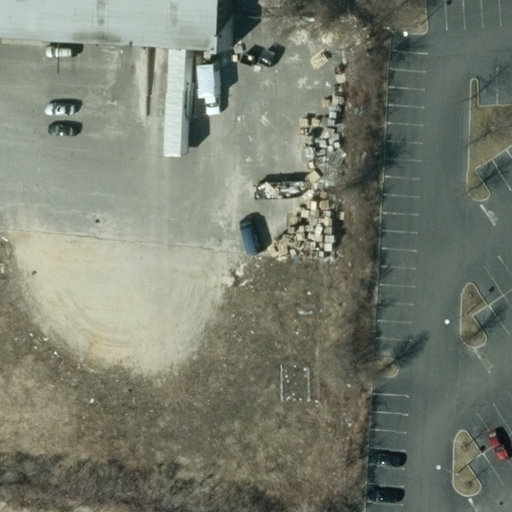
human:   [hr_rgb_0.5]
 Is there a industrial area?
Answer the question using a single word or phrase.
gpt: yes

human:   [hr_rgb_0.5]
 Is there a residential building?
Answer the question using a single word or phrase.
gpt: no

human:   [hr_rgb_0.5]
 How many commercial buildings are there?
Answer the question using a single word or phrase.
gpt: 0

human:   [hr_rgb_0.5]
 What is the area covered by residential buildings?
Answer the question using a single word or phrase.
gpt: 0m2

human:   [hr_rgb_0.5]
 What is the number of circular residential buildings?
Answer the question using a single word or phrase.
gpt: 0

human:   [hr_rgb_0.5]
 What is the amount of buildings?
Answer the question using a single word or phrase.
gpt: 1

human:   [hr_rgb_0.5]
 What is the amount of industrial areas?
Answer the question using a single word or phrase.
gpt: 1

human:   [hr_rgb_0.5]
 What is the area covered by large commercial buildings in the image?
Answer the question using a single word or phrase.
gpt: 0m2

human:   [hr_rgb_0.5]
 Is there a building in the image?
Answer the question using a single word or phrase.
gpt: yes

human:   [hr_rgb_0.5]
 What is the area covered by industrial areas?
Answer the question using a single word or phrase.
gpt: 10623m2

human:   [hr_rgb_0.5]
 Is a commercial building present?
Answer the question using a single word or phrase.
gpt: no

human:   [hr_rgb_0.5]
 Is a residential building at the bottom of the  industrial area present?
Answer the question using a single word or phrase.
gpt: no

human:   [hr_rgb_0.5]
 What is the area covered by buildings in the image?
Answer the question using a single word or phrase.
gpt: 2568m2

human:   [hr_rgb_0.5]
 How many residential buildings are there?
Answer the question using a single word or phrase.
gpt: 0

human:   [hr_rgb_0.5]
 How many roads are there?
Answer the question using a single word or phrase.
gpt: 0

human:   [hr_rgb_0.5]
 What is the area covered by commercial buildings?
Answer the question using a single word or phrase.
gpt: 0m2

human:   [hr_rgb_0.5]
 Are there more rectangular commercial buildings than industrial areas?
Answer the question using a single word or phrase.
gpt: no

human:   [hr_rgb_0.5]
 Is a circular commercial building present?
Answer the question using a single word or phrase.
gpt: no

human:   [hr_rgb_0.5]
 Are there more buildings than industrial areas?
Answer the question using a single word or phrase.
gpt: no

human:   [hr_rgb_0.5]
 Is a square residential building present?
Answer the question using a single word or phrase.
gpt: no

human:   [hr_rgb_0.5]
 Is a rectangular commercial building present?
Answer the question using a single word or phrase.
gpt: no

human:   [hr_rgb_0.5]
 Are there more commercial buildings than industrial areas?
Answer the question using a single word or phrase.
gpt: no

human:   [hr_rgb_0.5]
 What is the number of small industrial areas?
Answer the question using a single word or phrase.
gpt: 0

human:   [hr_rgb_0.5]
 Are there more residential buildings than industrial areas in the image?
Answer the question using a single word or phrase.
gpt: no

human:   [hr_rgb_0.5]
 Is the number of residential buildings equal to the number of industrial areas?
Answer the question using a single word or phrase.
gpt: no

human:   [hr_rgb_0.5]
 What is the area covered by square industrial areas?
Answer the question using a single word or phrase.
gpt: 0m2

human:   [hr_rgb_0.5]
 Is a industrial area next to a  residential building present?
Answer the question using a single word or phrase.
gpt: no

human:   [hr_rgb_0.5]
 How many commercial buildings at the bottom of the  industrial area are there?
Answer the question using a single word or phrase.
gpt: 0

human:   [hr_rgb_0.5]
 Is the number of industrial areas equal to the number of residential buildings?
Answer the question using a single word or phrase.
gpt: no

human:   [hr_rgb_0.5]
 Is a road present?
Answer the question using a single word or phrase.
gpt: no

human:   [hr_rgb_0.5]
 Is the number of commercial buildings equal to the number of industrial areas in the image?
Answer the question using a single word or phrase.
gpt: no

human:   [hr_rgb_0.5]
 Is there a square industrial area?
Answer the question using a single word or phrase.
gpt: no

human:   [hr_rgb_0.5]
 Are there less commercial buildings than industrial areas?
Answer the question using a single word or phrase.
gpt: yes

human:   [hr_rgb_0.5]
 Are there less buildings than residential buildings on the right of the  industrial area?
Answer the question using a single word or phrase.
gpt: no

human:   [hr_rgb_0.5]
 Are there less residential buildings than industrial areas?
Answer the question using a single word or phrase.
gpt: yes

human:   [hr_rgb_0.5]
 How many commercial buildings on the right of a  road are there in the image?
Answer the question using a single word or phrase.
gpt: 0

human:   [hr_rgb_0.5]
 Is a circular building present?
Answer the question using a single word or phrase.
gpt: no

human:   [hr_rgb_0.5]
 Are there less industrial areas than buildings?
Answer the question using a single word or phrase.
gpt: no

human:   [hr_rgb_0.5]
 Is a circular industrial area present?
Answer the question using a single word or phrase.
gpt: no

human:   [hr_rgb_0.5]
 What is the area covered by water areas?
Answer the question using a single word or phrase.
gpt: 0m2

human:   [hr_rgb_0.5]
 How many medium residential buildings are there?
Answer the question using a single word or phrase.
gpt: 0

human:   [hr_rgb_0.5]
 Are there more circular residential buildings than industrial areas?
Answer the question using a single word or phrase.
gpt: no

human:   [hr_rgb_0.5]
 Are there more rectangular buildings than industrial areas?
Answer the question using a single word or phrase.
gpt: no

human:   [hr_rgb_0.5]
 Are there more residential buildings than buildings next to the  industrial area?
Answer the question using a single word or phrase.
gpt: no

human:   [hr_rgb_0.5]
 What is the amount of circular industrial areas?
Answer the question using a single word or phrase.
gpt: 0

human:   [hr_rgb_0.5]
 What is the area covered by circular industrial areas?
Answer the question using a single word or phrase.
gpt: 0m2

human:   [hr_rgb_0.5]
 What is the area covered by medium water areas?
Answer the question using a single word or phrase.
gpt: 0m2

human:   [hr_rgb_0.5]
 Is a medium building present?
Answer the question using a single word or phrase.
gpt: no

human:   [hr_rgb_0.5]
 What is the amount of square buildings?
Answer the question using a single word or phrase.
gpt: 0

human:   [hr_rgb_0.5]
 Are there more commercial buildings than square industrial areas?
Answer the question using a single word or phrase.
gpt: no

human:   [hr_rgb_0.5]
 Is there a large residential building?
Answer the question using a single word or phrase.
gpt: no

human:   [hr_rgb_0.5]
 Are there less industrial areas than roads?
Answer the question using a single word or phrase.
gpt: no

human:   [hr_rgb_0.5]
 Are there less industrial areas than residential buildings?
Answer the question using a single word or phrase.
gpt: no

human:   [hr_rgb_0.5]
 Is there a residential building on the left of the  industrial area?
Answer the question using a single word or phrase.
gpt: no

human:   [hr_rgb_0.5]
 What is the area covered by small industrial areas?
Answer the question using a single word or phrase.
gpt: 0m2

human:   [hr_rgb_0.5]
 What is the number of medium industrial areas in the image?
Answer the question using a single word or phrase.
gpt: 0

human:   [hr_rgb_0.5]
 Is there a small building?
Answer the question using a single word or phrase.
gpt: no

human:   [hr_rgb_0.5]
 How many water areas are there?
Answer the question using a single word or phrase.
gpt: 0

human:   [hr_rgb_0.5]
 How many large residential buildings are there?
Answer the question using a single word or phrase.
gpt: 0

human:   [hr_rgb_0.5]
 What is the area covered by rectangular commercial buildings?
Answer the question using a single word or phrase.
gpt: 0m2

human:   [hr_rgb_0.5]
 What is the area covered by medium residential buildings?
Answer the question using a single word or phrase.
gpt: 0m2

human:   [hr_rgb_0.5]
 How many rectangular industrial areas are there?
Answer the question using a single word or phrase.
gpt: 1

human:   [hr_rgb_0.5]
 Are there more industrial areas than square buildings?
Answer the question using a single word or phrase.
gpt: yes

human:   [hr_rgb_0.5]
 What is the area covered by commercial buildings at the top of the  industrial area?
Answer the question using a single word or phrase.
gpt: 0m2